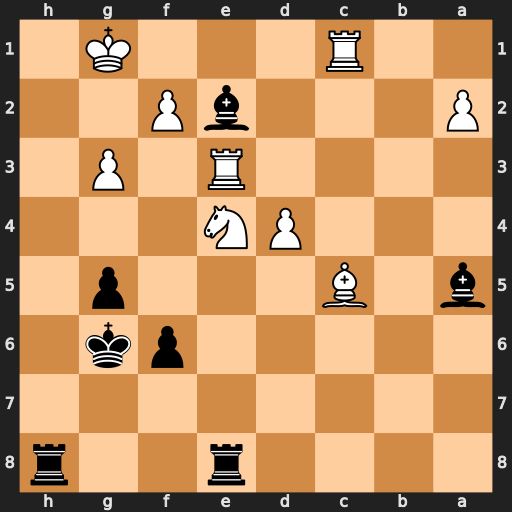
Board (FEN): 4r2r/8/5pk1/b1B3p1/3PN3/4R1P1/P3bP2/2R3K1
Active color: b
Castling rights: -
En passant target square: -
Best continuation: Rxe4 Rxe4 Bf3 Rh4 gxh4